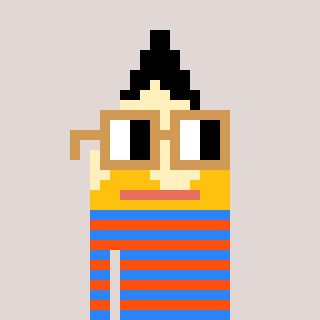
a pixel art character with square brown glasses, a pencil-shaped head and a orange-colored body on a warm background